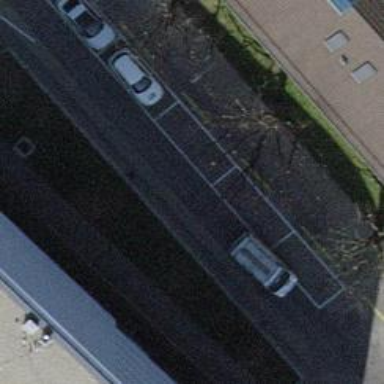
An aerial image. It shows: Parking lane designated for parking.